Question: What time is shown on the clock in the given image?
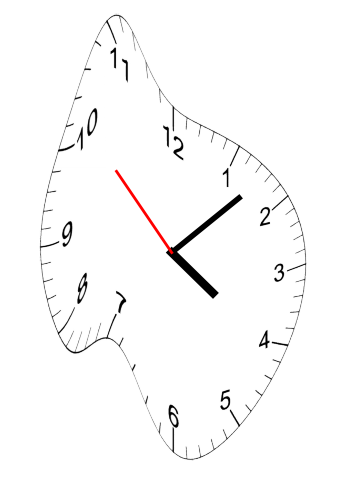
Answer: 04:07:52